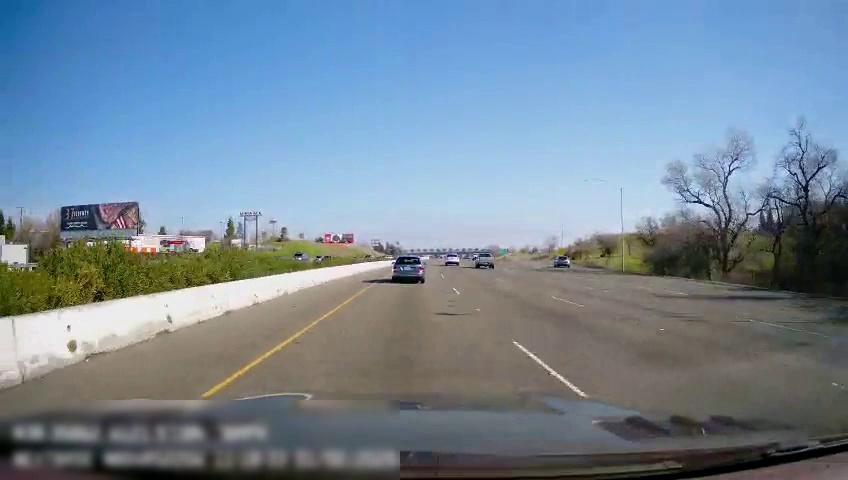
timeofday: Day
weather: Sunny
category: Drivable Space
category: Vehicles | Car
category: Vehicles | SUV
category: Vehicles | Car
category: Vehicles | SUV
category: Vehicles | Truck
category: Vehicles | SUV
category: Lanes | Current Lane
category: Lanes | Current Lane
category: Lanes | Alternate Lane
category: Lanes | Alternate Lane